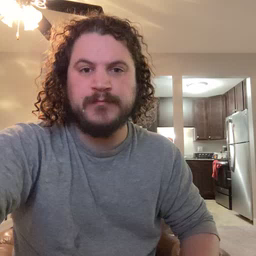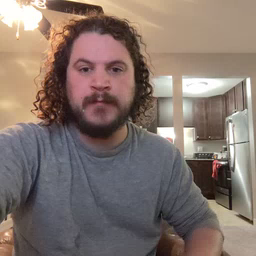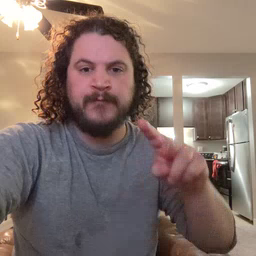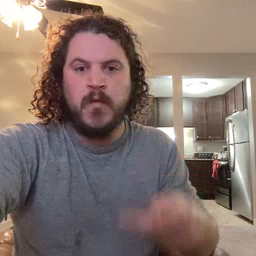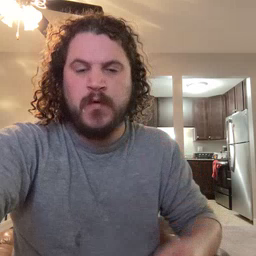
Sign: fall